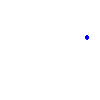
Particle: pion